Question: So I've been using the canvas widget in tkinter to create a frame full of labels which has a scrollbar. All is working good except that the frame only expands to the size of the labels placed in it - I want the frame to expand to the size of the parent canvas.
This can easily be done if I use pack(expand = True) (which I have commented out in the code below) for the frame in the canvas but then then the scrollbar doesn't work.
Here's the appropriate bit of code:
'''
...
self.canvas = Canvas(frame, bg = 'pink')
self.canvas.pack(side = RIGHT, fill = BOTH, expand = True)
self.mailbox_frame = Frame(self.canvas, bg = 'purple')
self.canvas.create_window((0,0),window=self.mailbox_frame, anchor = NW)
#self.mailbox_frame.pack(side = LEFT, fill = BOTH, expand = True)
mail_scroll = Scrollbar(self.canvas, orient = "vertical",
command = self.canvas.yview)
mail_scroll.pack(side = RIGHT, fill = Y)
self.canvas.config(yscrollcommand = mail_scroll.set)
self.mailbox_frame.bind("<Configure>", self.OnFrameConfigure)
def OnFrameConfigure(self, event):
self.canvas.configure(scrollregion=self.canvas.bbox("all"))
'''
I've also provided an image with colored frames so you can see what I'm getting at. The pink area is the canvas that needs filling by the mailbox_frame (You can see the scrollbar on the right):

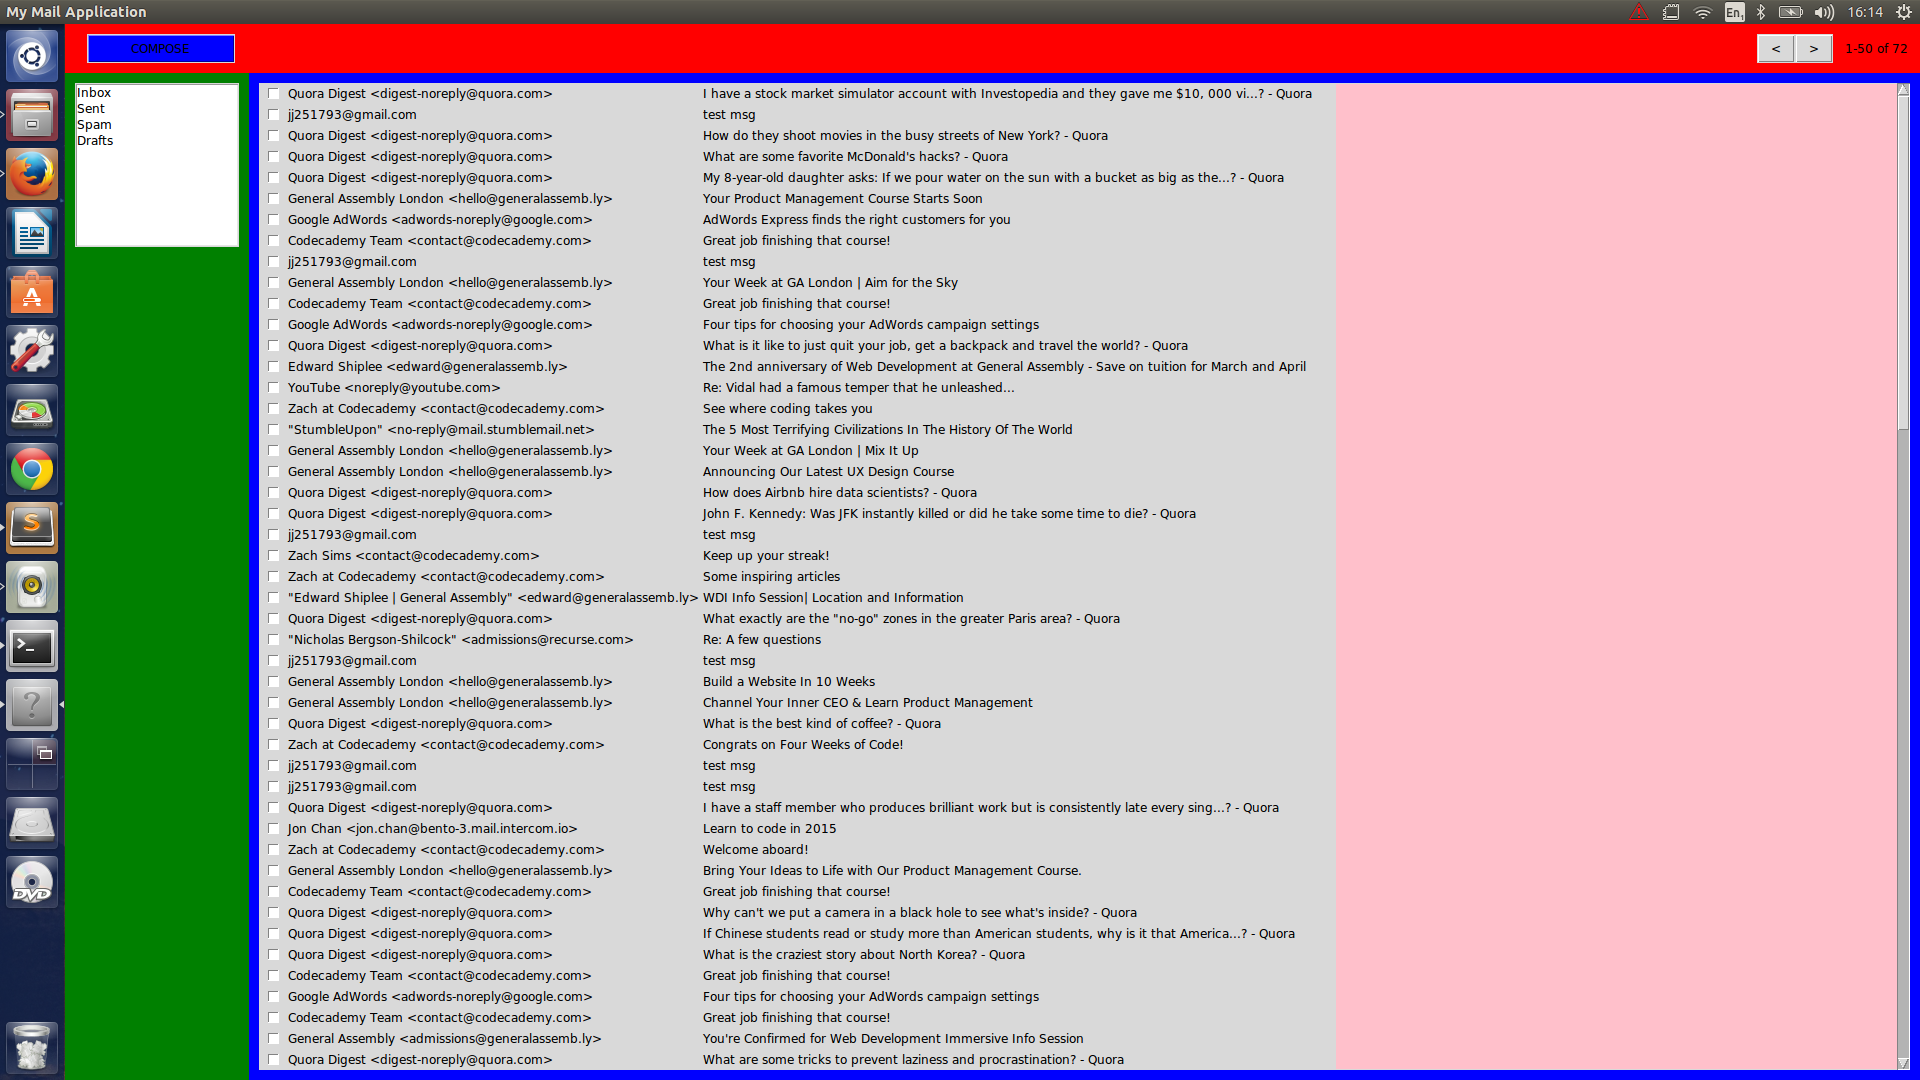
Answer: Set a binding on the canvas '<Configure>' event, which fires whenever the canvas changes size. From the event object you can get the canvas width and height, and use that to resize the frame.